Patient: sex M, age 60
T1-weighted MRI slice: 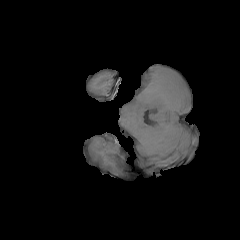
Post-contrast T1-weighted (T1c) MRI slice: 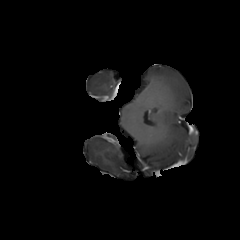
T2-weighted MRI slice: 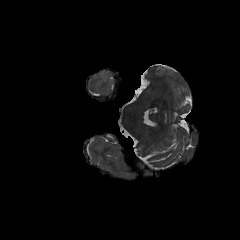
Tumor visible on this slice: no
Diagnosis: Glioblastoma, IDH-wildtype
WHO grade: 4